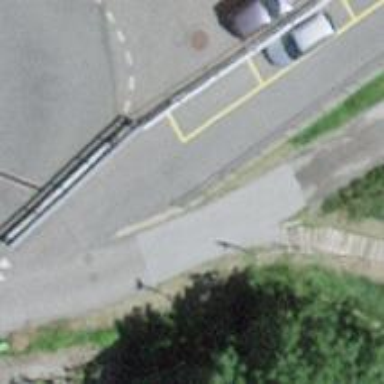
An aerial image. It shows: Guidepost supported by wall.